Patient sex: M
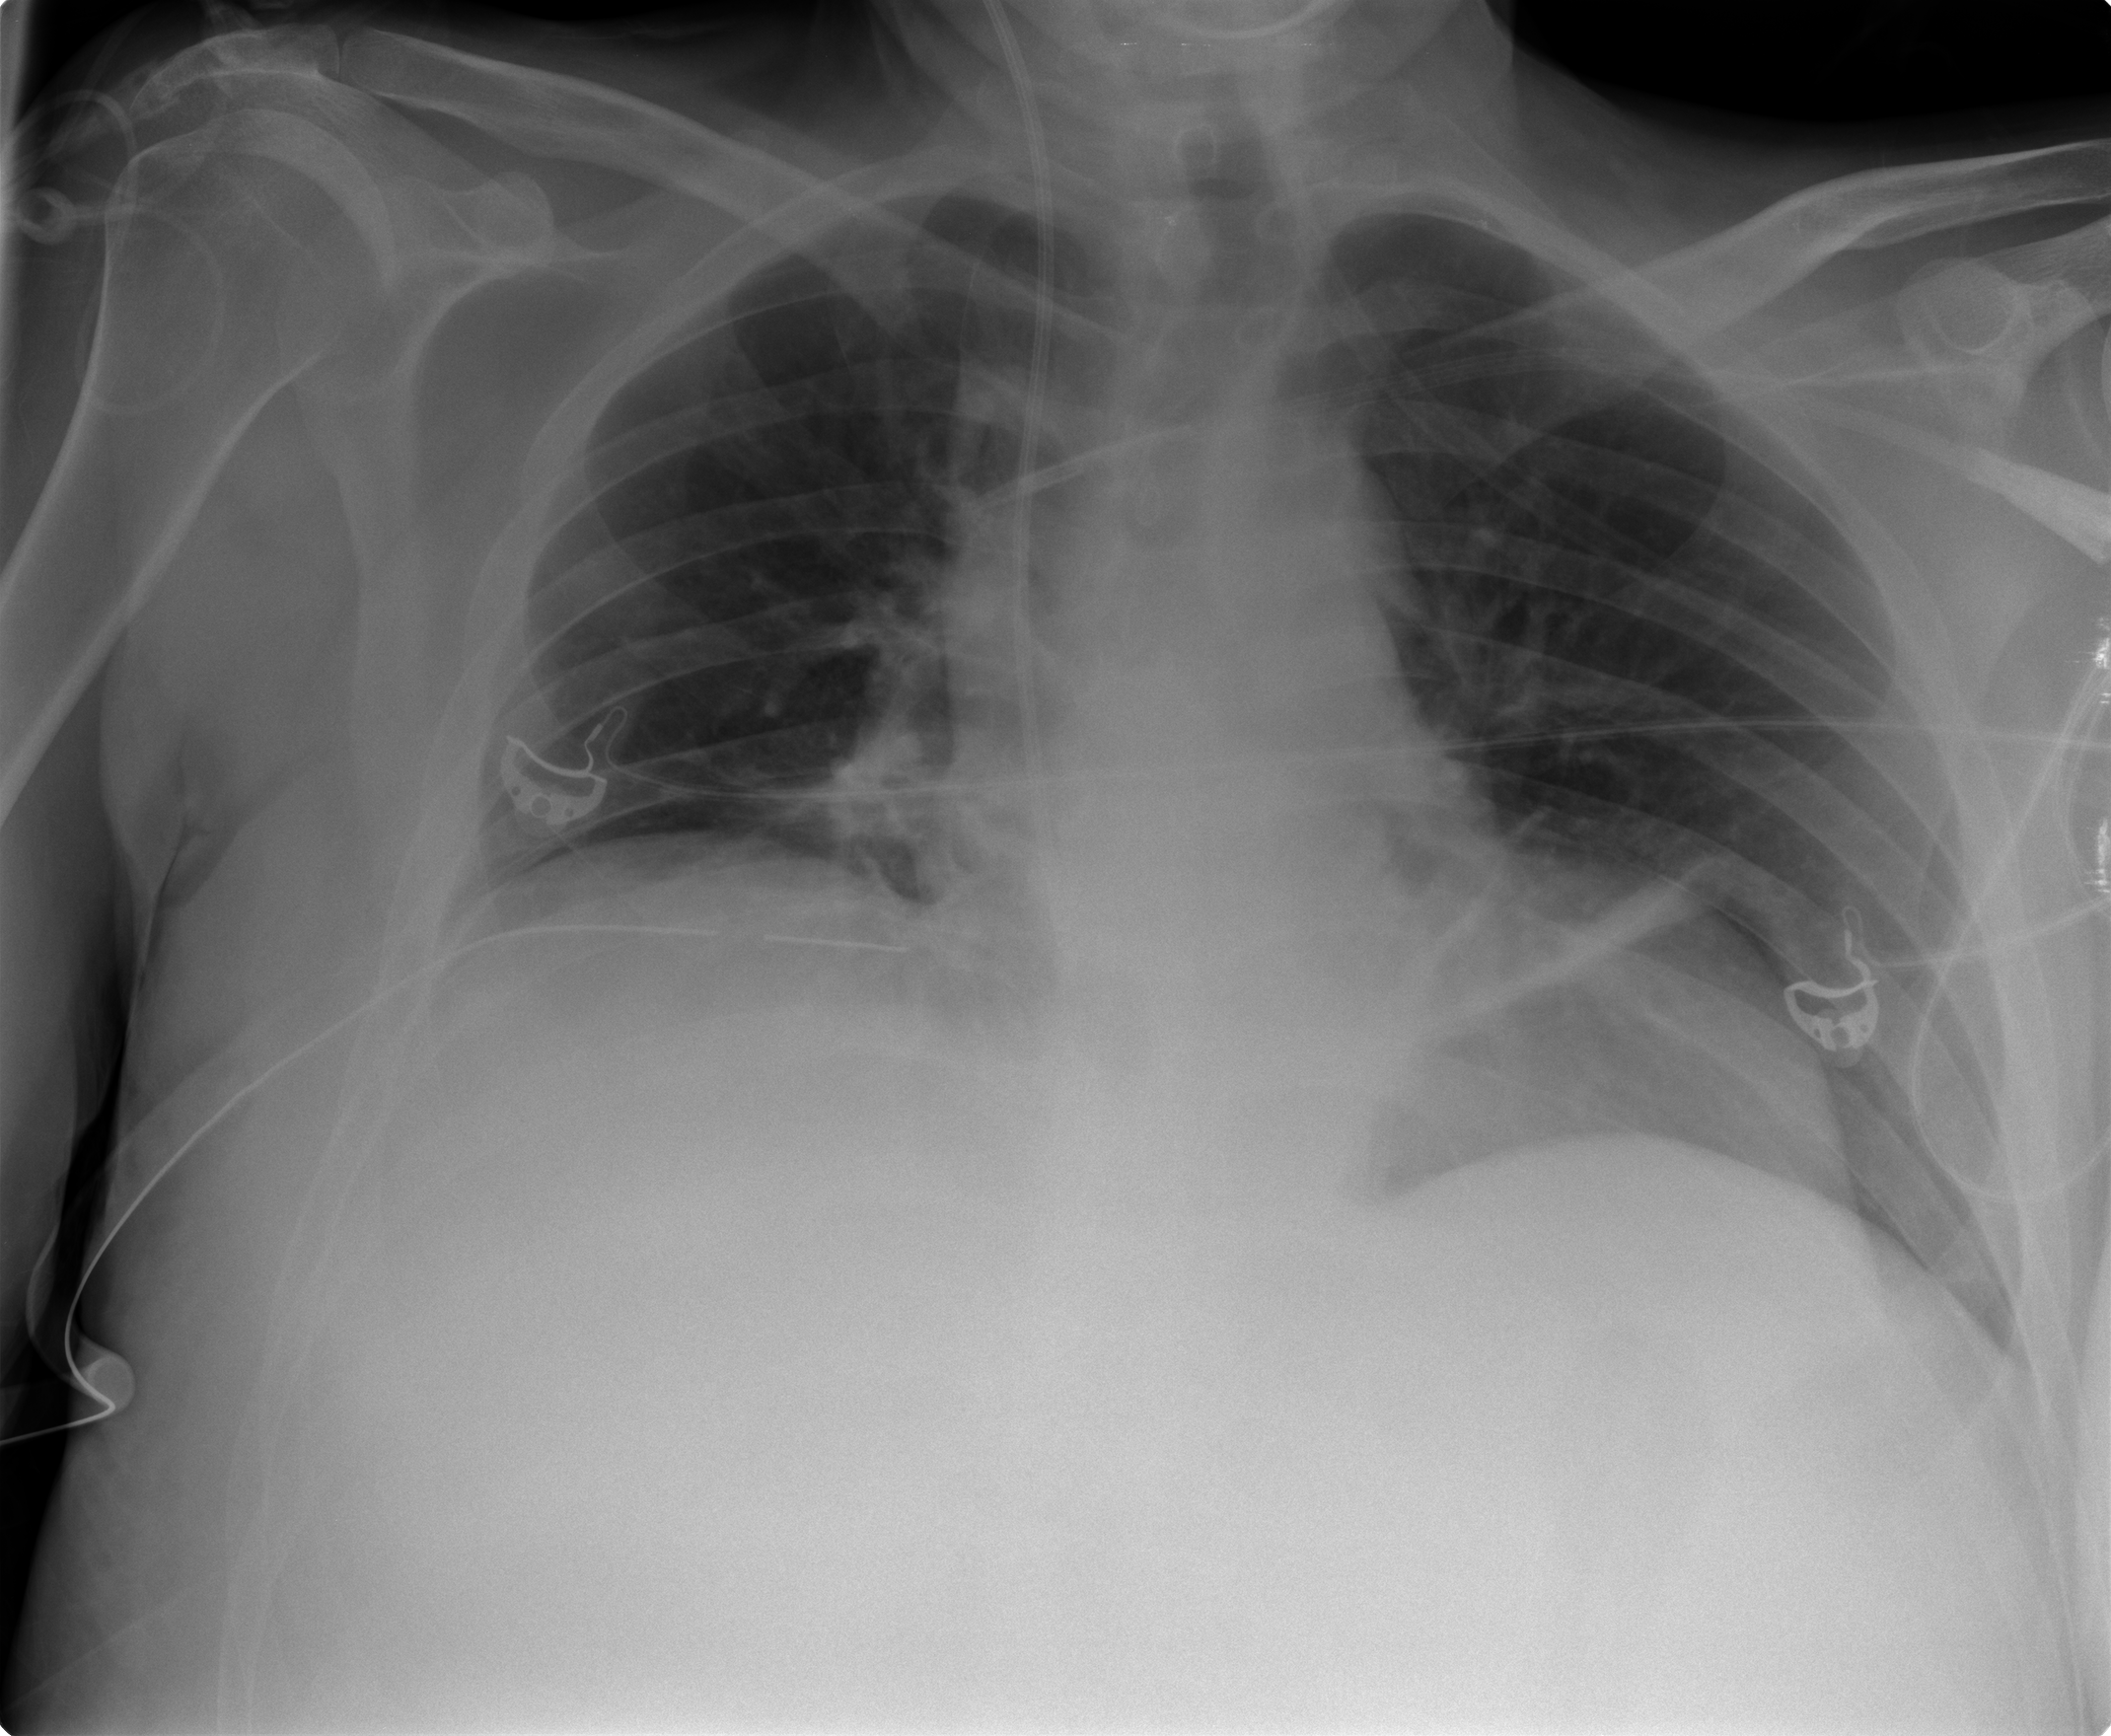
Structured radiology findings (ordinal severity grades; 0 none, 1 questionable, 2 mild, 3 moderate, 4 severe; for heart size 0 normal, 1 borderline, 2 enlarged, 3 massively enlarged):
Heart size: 2
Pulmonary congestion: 0
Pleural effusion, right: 1
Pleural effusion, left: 0
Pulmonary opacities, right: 0
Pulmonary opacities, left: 0
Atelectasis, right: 2
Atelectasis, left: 2